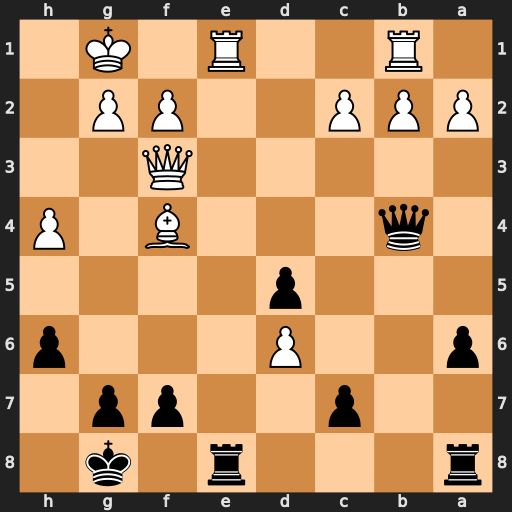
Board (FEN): r3r1k1/2p2pp1/p2P3p/3p4/1q3B1P/5Q2/PPP2PP1/1R2R1K1
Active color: b
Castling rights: -
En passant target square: -
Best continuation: Rxe1+ Rxe1 Qxe1+ Kh2 cxd6